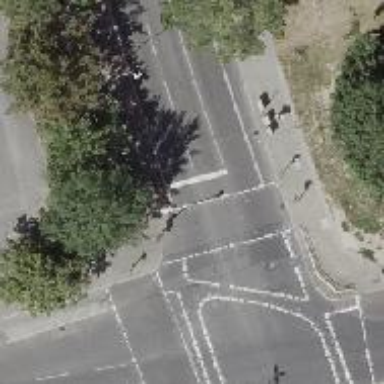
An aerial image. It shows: Road with traffic signals.